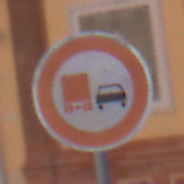
Verkehrszeichen: UeberholverbotKraftfahrzeuge
Umgebung: Outdoor, Urban
Tageszeit: SunriseSunset
Wetter: Clear
Licht: Natural
Jahreszeit: NotSpecified
Kontrast: MediumContrast